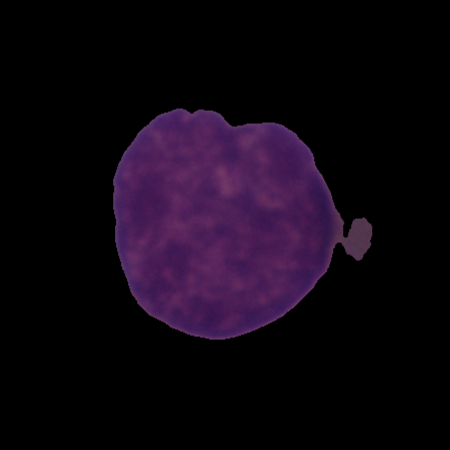
Label: cancer